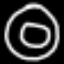
Label: donut